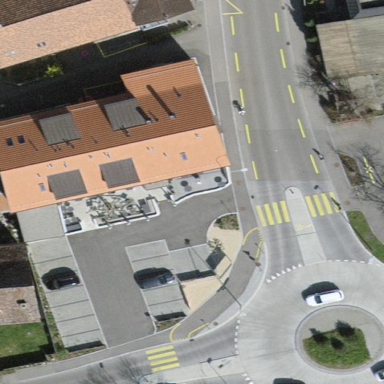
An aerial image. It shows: Hotel building.